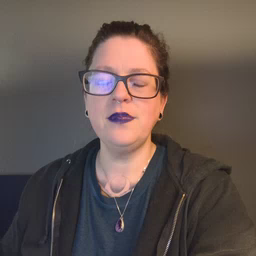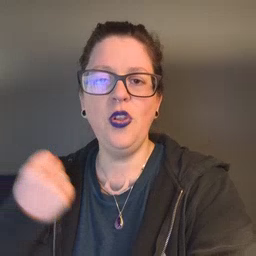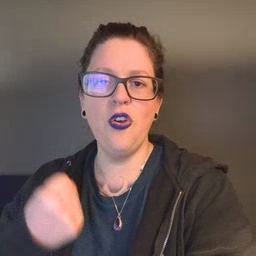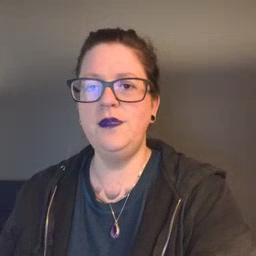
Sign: car